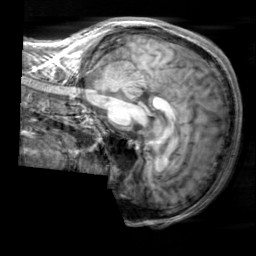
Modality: T1w
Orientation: sagittal
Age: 23
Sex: male
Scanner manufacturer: siemens
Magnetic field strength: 3 T
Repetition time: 2.3 s
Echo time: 0.00303 s